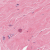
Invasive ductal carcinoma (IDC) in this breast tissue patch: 0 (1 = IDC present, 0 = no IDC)